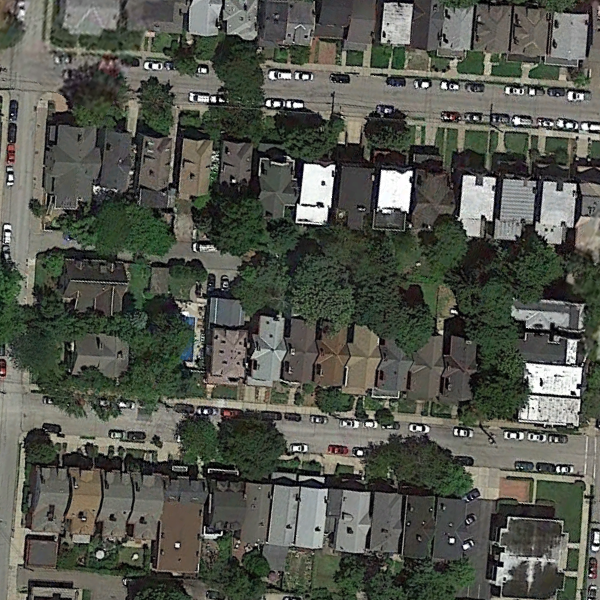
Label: DenseResidential